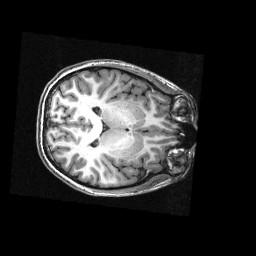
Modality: T1w
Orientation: axial
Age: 19
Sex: female